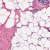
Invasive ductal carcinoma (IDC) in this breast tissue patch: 0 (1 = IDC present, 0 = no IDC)